Question: I just spent a couple of hours trying to convert <URL> built in.
is that I can not figure out how to get graphs with multiple edges to work in Mma 8.
The Feynman graph that I use as my canonical example is the two-loop vacuum graph
'''
GraphPlot[{1 -> 2, 1 -> 2, 1 -> 2}, MultiedgeStyle -> .5,
DirectedEdges -> True, VertexCoordinateRules -> {{-1, 0}, {1, 0}}]
'''

Trying to make the similar graph in Mma 8
'''
Graph[{DirectedEdge[1, 2], DirectedEdge[1, 2], DirectedEdge[1, 2]},
VertexCoordinates -> {{-1, 0}, {1, 0}}]
'''
yields the error message
'''
Graph::supp: Mixed graphs and multigraphs are not supported. >>
'''
How can I construct (and work with) a similar graph using Mathematica 8's 'Graph[]' objects?
This problem still exists in Mathematica 9
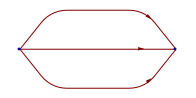
Answer: I went through a similar process of trying to use 'Graph' for everything, and found that it it does not replace 'Combinatorica' and 'GraphPlot'. The best use for 'Graph' is to use it as a container type to store vertices + edges + coordinates.
For example, most of the functions from "Algorithmic Graph Theory" of 'Combinatorica' tutorial are not available for new 'Graph' objects. When I talked with a WRI developer on 'Graph' project, my understanding was providing all of 'Combinatorica' functions for 'Graph' is not a priority because the design goal is to provide methods that solve tasks in algorithmic agnostic way. For instance, you may have method to find vertex cover and graph coloring for new 'Graph' object, but for algorithmic specific tasks like Brelaz coloring and Greedy Vertex Cover, you may always have to defer to 'Combinatorica'.
In addition to multi-graphs, some graph layouts are not available for 'Graph' objects. You can not fix some vertex coordinates and let automatic layout do the rest. Also, layout of 'LayeredGraphPlot' is not available and is sometimes <URL> over 'Graph''s 'LayeredDrawing'.
The way to get the best of 3 worlds is to use 'Graph' objects as main vehicle for graph storage and make wrappers for 'GraphPlot', 'Combinatorica' and 'GraphUtilities' functions that accept 'Graph' objects
Some use cases:
- You need some algorithm from 'Combinatorica' or 'GraphUtilities' -- make a wrapper 'someAlgorithm' that takes 'Graph' object, converts it to list of edges or 'Combinatorica' graph ('GraphUtilities'ToCombinatoricaGraph' is helpful), runs the algorithm, converts it back to 'Graph' object, taking care to set correct 'GraphStyle' and 'VertexCoordinates' from the original graph object. Because of conflicts, make sure 'Combinatorica' and 'GraphUtilities' are not on context path, I <URL> to get vertex coordinates from 'GraphPlot' layout, and store them in 'Graph' object using 'VertexCoordinates'
Here's a <URL> demonstrating these use cases and a few others